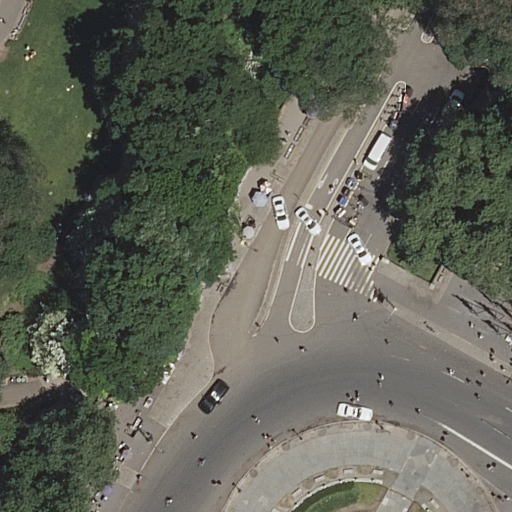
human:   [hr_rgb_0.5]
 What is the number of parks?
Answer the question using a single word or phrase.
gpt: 2

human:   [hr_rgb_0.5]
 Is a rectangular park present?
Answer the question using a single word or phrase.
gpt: yes

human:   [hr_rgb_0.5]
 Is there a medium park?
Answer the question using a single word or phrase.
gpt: no

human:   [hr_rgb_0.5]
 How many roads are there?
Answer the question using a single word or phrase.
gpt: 17

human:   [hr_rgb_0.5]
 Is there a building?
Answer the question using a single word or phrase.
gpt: no

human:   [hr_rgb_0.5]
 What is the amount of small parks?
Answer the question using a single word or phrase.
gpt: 0

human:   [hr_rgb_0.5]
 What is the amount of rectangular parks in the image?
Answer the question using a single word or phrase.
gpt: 1

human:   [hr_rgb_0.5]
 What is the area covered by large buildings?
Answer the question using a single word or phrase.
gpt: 0m2

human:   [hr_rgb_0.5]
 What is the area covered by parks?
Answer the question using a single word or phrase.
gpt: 17194m2

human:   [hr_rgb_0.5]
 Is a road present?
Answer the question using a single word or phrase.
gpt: yes

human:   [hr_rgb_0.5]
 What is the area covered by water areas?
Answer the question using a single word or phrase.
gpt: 0m2

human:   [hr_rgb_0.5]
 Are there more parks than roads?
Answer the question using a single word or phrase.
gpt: no

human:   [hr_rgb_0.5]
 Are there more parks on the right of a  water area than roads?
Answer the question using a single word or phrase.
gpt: no

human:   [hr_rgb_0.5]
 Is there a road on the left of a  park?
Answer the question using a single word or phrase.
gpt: yes

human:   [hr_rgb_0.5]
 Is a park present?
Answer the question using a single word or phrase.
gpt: yes

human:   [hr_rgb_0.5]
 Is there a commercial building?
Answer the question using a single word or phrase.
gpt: no

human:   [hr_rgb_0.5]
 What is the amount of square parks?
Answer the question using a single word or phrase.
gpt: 0

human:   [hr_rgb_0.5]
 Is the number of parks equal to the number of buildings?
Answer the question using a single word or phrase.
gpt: no

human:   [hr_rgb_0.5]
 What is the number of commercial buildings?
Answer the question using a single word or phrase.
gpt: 0

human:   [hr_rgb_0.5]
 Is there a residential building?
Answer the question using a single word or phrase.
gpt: no

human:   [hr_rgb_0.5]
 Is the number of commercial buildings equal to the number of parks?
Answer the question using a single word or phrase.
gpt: no

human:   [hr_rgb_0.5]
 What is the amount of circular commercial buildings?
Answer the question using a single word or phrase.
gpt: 0

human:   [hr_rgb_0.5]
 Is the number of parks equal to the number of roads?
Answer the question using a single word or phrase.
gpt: no

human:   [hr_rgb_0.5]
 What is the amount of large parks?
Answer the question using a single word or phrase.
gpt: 2

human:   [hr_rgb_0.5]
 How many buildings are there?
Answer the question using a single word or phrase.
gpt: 0

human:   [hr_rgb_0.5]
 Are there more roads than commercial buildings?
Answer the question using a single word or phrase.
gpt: yes

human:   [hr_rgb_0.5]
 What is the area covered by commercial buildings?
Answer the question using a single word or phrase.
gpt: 0m2

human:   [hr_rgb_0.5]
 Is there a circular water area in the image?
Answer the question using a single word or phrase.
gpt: no

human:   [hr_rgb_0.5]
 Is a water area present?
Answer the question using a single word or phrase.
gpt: no

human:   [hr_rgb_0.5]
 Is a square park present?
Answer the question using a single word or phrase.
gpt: no

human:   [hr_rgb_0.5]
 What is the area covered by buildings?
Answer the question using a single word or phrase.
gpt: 0m2

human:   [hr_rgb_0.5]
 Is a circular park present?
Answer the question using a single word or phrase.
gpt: no

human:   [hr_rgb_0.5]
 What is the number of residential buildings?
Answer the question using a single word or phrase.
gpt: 0

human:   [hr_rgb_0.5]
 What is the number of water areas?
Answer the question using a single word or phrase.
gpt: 0

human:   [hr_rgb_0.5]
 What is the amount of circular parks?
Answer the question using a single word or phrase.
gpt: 0

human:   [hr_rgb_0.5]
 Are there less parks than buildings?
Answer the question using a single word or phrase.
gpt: no

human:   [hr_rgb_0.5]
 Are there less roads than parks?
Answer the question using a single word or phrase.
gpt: no

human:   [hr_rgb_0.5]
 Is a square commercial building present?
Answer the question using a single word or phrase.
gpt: no

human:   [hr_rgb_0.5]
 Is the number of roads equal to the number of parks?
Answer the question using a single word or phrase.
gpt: no

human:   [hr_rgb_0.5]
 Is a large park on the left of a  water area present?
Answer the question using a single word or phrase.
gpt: no

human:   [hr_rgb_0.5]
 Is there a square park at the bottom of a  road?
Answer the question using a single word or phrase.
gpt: no

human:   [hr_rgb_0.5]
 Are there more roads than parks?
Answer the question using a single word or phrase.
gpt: yes

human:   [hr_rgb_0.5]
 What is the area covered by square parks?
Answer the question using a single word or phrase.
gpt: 0m2

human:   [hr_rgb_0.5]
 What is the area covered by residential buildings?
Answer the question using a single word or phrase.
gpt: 0m2

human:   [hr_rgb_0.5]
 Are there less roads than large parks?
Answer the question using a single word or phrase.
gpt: no

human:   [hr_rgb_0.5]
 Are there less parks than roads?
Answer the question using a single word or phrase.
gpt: yes

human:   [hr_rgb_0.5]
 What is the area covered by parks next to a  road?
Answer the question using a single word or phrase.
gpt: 17194m2

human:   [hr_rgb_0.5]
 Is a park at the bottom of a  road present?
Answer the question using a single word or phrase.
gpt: yes

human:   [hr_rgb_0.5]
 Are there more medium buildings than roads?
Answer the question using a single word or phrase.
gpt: no

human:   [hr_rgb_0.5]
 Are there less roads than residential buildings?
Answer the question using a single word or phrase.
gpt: no

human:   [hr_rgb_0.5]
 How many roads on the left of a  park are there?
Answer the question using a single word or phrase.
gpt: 4

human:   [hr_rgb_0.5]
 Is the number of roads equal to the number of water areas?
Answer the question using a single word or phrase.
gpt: no

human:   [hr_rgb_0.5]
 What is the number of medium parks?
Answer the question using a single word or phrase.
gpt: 0

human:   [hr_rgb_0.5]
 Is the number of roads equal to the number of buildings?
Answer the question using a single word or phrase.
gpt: no

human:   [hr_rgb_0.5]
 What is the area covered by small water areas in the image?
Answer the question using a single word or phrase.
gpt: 0m2

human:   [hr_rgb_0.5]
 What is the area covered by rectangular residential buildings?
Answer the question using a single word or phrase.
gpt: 0m2

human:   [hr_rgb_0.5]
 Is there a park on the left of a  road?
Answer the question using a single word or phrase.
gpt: yes

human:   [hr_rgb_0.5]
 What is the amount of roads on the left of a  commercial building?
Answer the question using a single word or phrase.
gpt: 0

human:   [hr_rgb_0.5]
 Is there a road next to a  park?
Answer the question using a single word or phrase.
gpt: yes

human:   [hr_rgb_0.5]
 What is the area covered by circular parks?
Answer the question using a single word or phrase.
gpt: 0m2

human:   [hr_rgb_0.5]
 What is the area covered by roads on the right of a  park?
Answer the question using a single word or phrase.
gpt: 0m2

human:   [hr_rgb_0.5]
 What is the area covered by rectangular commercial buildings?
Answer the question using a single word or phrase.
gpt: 0m2

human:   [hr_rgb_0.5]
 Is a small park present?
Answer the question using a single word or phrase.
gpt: no

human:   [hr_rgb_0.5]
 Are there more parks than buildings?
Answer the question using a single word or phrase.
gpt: yes